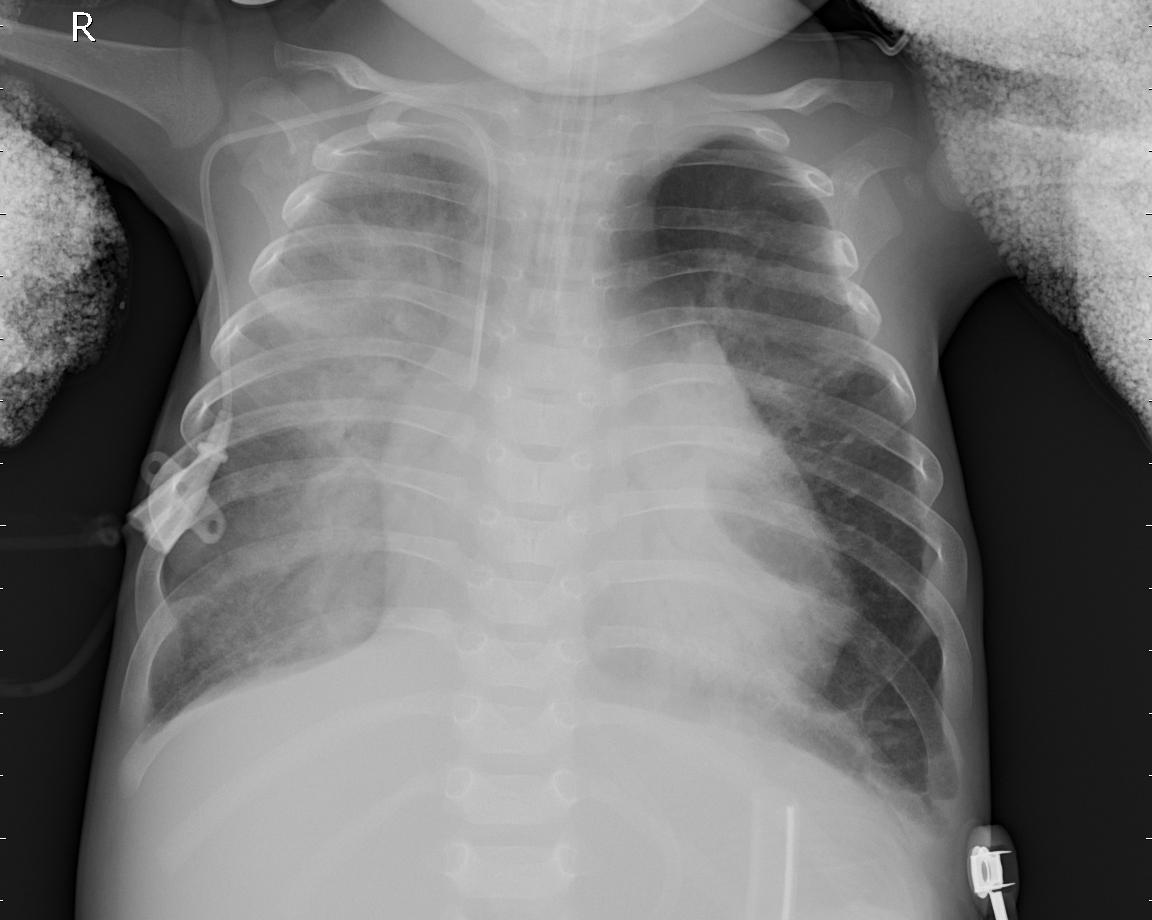
Diagnosis: PNEUMONIA